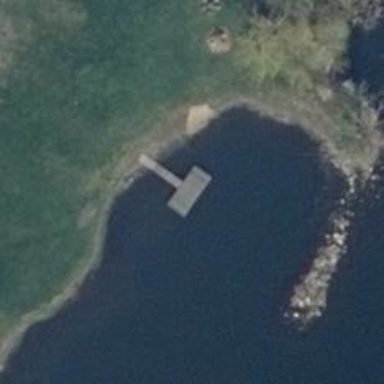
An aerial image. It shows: Man-made pier.